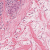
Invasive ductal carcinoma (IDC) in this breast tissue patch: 0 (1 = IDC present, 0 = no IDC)